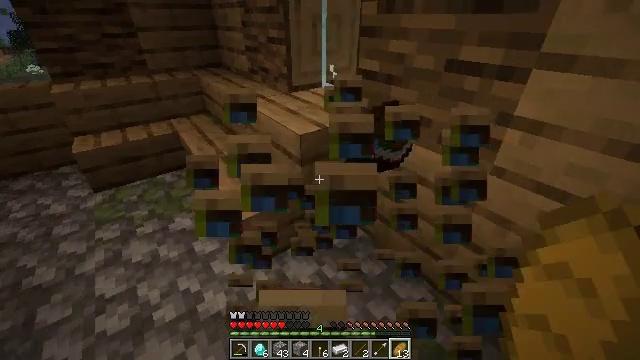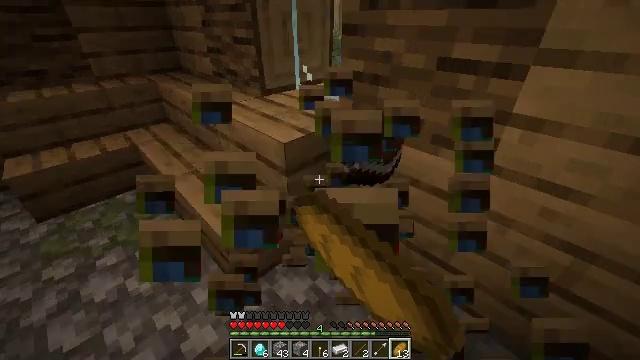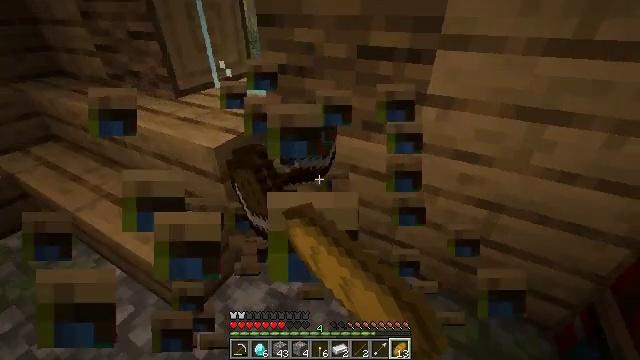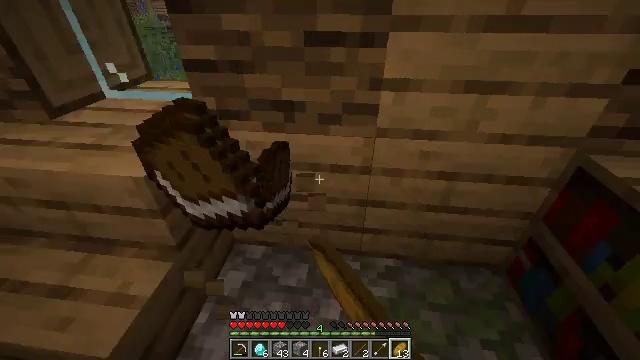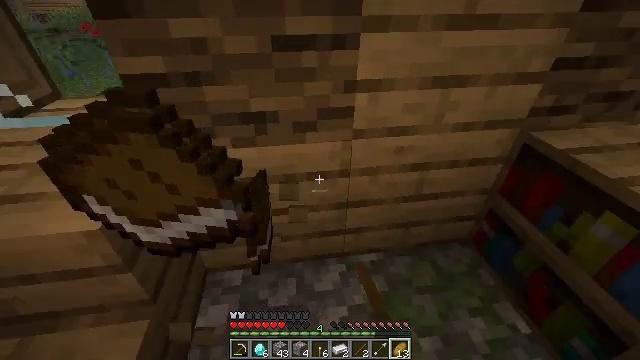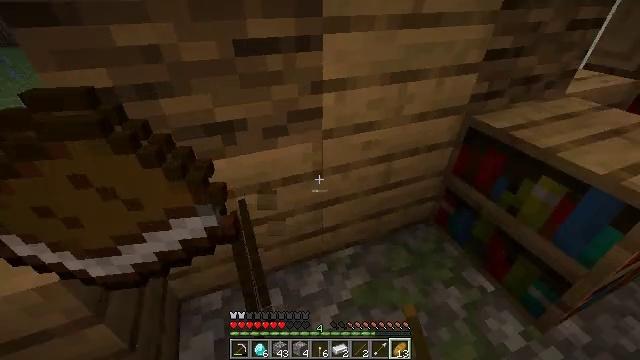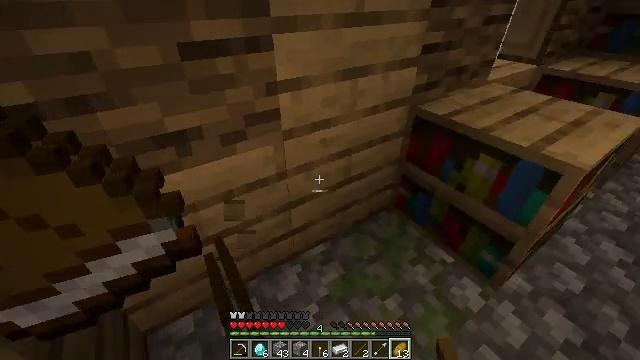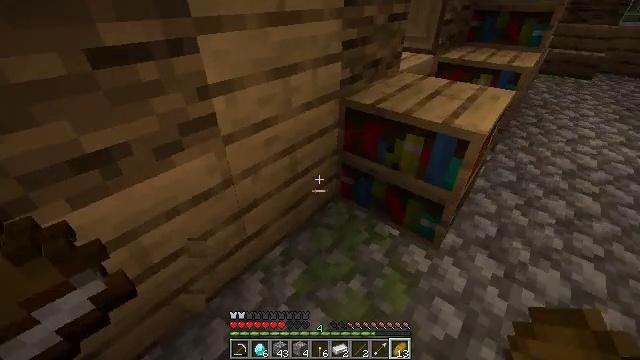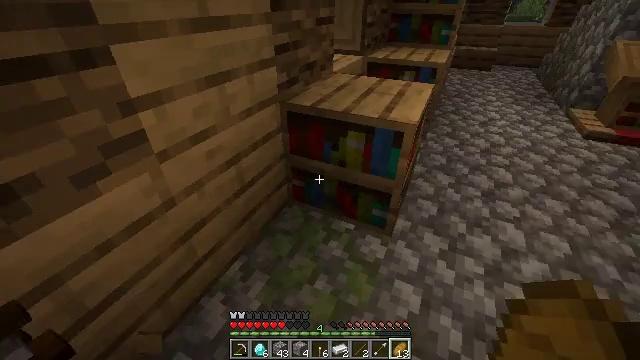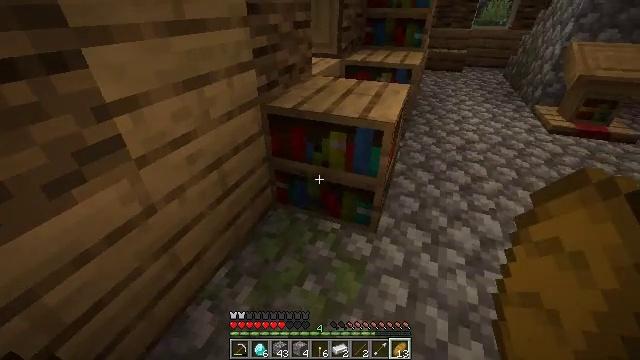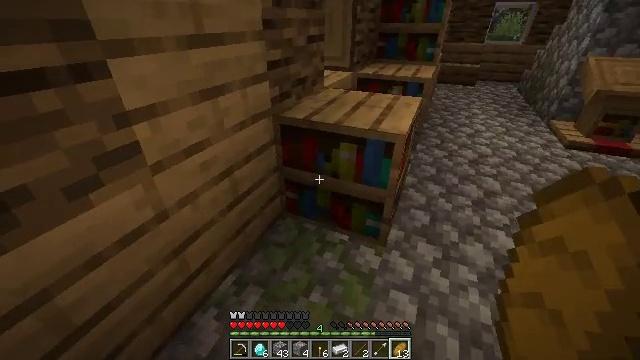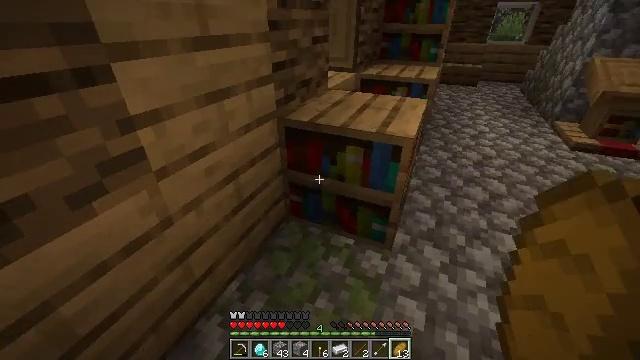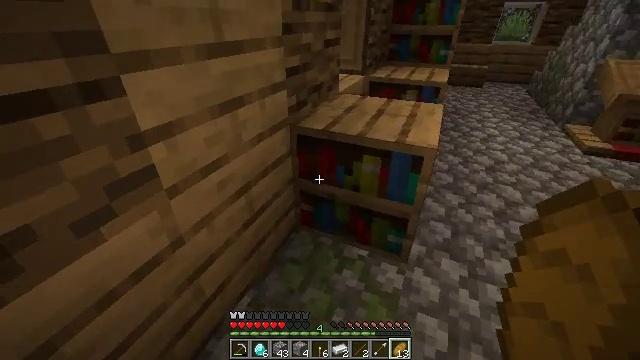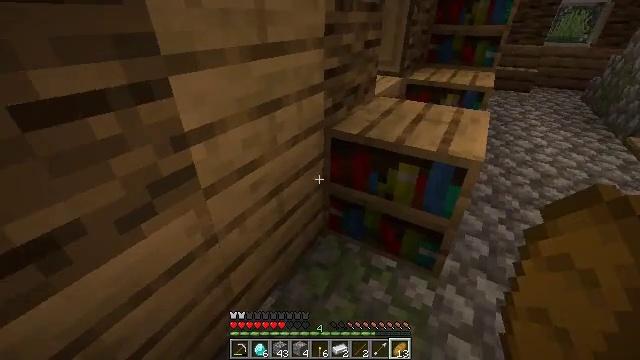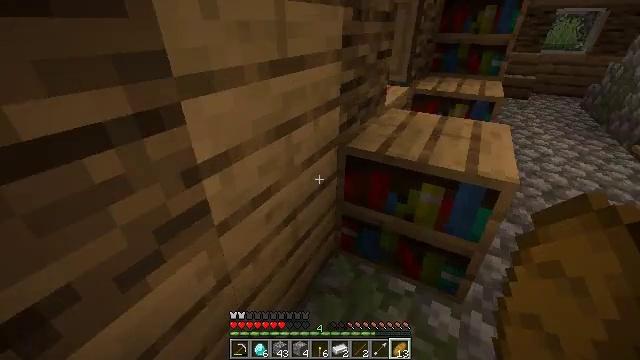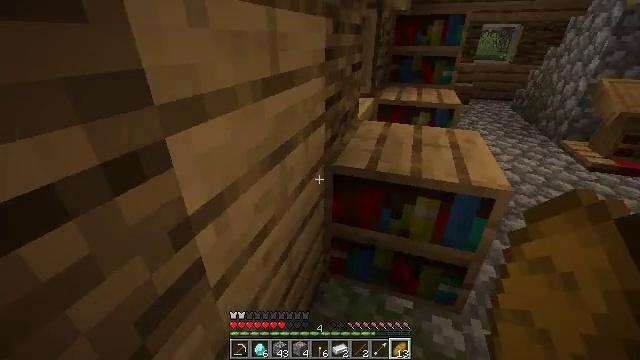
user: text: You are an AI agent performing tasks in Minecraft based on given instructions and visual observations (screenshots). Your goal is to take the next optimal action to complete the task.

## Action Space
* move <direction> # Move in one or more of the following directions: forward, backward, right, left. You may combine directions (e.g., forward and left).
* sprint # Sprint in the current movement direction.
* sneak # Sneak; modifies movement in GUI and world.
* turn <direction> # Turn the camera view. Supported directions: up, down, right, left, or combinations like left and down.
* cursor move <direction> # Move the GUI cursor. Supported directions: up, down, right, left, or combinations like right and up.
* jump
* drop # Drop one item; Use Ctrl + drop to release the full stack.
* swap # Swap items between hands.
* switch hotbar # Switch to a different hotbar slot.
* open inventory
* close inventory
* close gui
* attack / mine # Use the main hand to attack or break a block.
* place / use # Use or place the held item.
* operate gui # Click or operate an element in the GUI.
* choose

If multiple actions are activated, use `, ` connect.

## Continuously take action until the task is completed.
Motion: motion action
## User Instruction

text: Attack the bookshelf to recycle it.
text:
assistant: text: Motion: move forward and move left, turn right, attack / mine
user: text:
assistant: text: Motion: move forward and move left, turn right and down, attack / mine
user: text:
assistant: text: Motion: move forward and move left, turn right and down, attack / mine
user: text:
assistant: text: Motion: move left, turn right
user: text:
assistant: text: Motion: turn right
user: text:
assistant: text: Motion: turn right
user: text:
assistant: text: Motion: turn right
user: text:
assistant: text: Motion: turn right
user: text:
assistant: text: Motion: turn right
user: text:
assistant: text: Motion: turn left and up
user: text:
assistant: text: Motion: move forward and move left
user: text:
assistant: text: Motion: move forward and move left
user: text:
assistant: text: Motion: move forward and move left, turn left
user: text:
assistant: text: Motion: move forward and move left, turn right and up
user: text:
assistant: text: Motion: turn right and up
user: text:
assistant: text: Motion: turn right and up
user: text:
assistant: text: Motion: turn right, attack / mine
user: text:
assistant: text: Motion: turn right, attack / mine
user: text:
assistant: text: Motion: attack / mine
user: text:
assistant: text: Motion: attack / mine
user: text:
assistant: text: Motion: attack / mine
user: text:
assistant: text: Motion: attack / mine
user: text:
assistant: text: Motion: attack / mine
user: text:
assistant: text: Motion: attack / mine
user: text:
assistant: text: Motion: attack / mine
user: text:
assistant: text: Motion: attack / mine
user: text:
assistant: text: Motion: attack / mine
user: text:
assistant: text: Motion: attack / mine
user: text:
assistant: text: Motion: attack / mine
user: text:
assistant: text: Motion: attack / mine